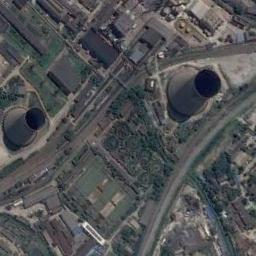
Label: thermal_power_station